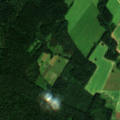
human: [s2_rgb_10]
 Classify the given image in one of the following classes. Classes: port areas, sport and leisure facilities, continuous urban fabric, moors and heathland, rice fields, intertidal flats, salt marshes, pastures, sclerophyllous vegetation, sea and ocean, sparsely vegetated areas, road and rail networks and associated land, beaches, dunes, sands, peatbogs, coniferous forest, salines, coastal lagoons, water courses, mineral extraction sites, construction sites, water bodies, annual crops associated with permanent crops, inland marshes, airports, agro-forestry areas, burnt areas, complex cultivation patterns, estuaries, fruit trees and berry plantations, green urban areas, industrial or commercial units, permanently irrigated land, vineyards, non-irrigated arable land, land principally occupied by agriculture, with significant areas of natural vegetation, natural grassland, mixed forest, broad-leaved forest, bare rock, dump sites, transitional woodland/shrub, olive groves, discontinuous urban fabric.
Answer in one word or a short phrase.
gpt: non-irrigated arable land, mixed forest, transitional woodland/shrub